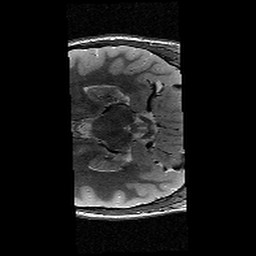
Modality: T2w
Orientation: axial
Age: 11
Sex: female
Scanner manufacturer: siemens
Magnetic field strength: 3 T
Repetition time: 9.23 s
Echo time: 0.067 s